The trace is the raw vibration amplitude of a rotating bearing as a function of time. Determine the bearing's health state. Answer with exactly one of: normal, inner_race, outer_race, ball.
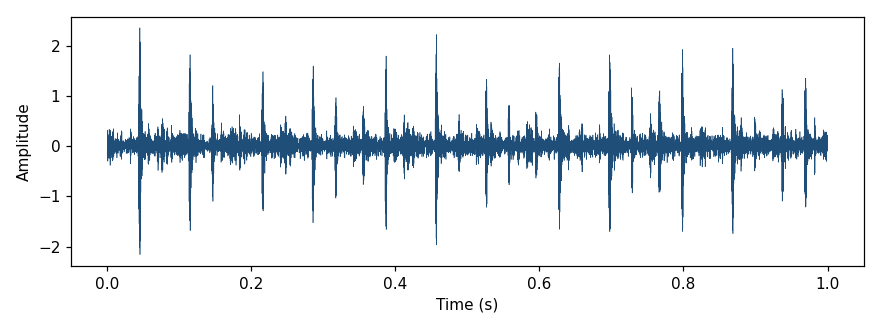
Answer: inner_race